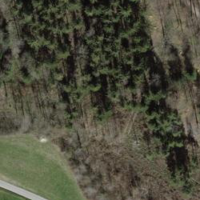
EUNIS habitat code: 44
Species observed at this site:
Ajuga reptans